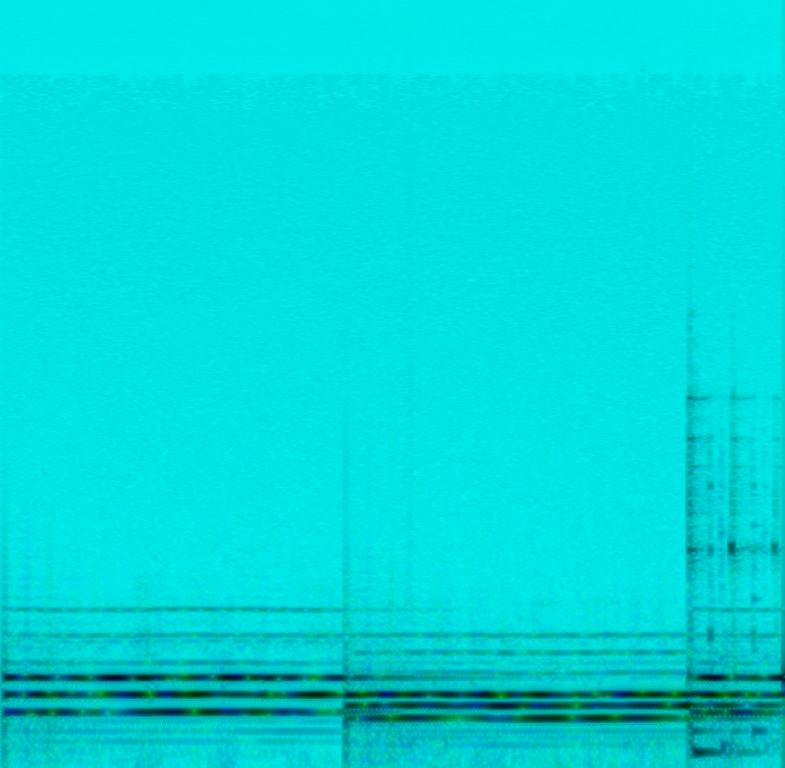
The low quality recording features an ambient song that consists of a wide mellow synth pad and echoing bells. It sounds relaxing, calming and easygoing.